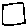
Label: square